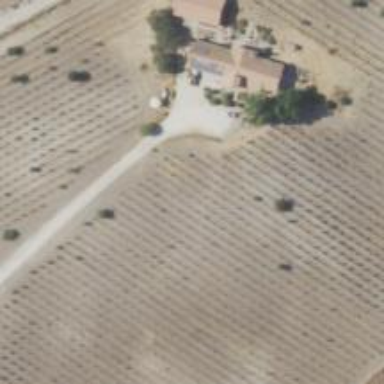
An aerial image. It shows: Vineyard where grapes are grown.